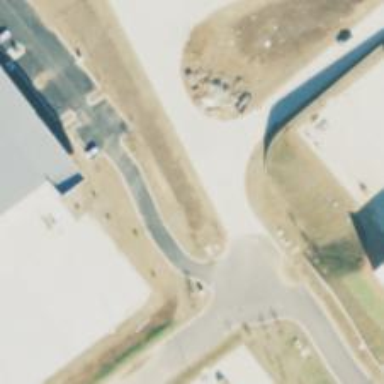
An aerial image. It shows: Marked crossing on footway.